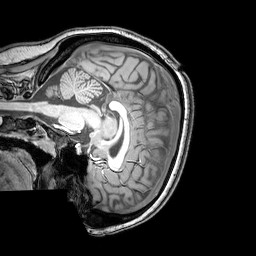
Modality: T1w
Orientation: sagittal
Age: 22
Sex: female
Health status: healthy
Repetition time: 0.081 s
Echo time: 0.037 s